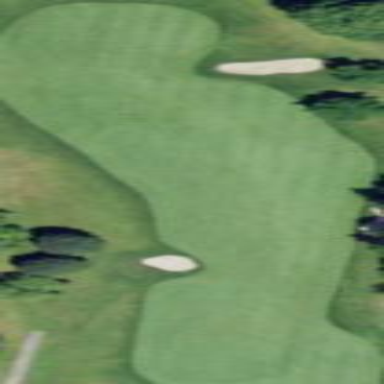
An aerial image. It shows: Golf fairway surrounded by grass.